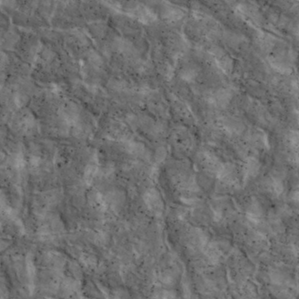
Label: non_frost